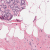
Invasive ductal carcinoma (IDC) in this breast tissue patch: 0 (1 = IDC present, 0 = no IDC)